Question: I've searched around and found similar questions, but cannot seem to figure out how to apply it to my issue. I'm creating a shape with a predefined size, but first I need to figure out how to add/multiply the "-" character by a certain number and print it within classes. Here's my code:
'''
def __str__(self):
string = "-" * 4
return string
def main():
print(str.string)
return
main()
'''
end goal is to create a box like this:

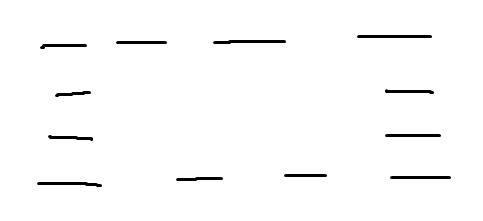
Answer: Let me tell you one thing! creating function in the name of keywords is not preferred as the compiler may not behave expected! So calling str.Variable_name creates problem
Just make your code like this :
'''
def get_box():
return '-'*3
print(get_box())
'''
This should work! Let me know if not -
'''
Class Box(object):
def __init__(self):
self.box = "-"
def __str__(self):
return self.box*3
#create an object
box = Box()
print(box)
'''
Check and let me know whether this works...